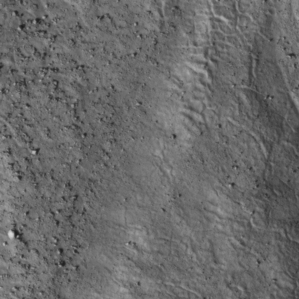
Label: non_frost